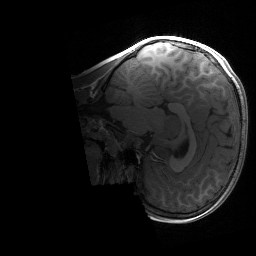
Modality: T1w
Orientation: sagittal
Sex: male
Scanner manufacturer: siemens
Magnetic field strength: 3 T
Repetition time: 1.9 s
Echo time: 0.00243 s